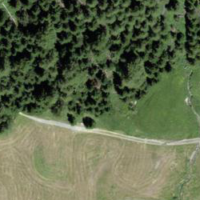
EUNIS habitat code: 26
Species observed at this site:
Crepis pontana
Centaurea scabiosa
Campanula thyrsoides
Parnassia palustris